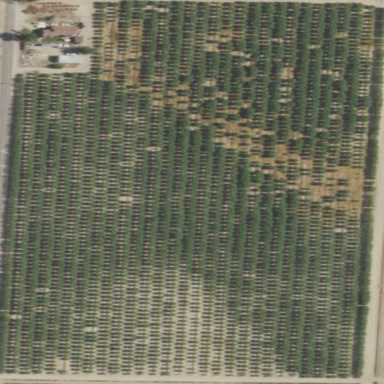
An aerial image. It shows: Orchard.